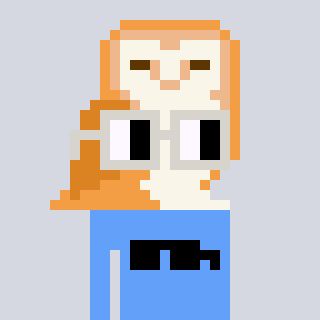
a pixel art character with square light gray glasses, a owl-shaped head and a blue-colored body on a cool background